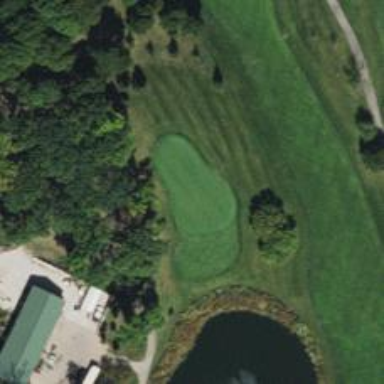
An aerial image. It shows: Golf hole.